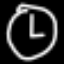
Label: clock